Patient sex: M
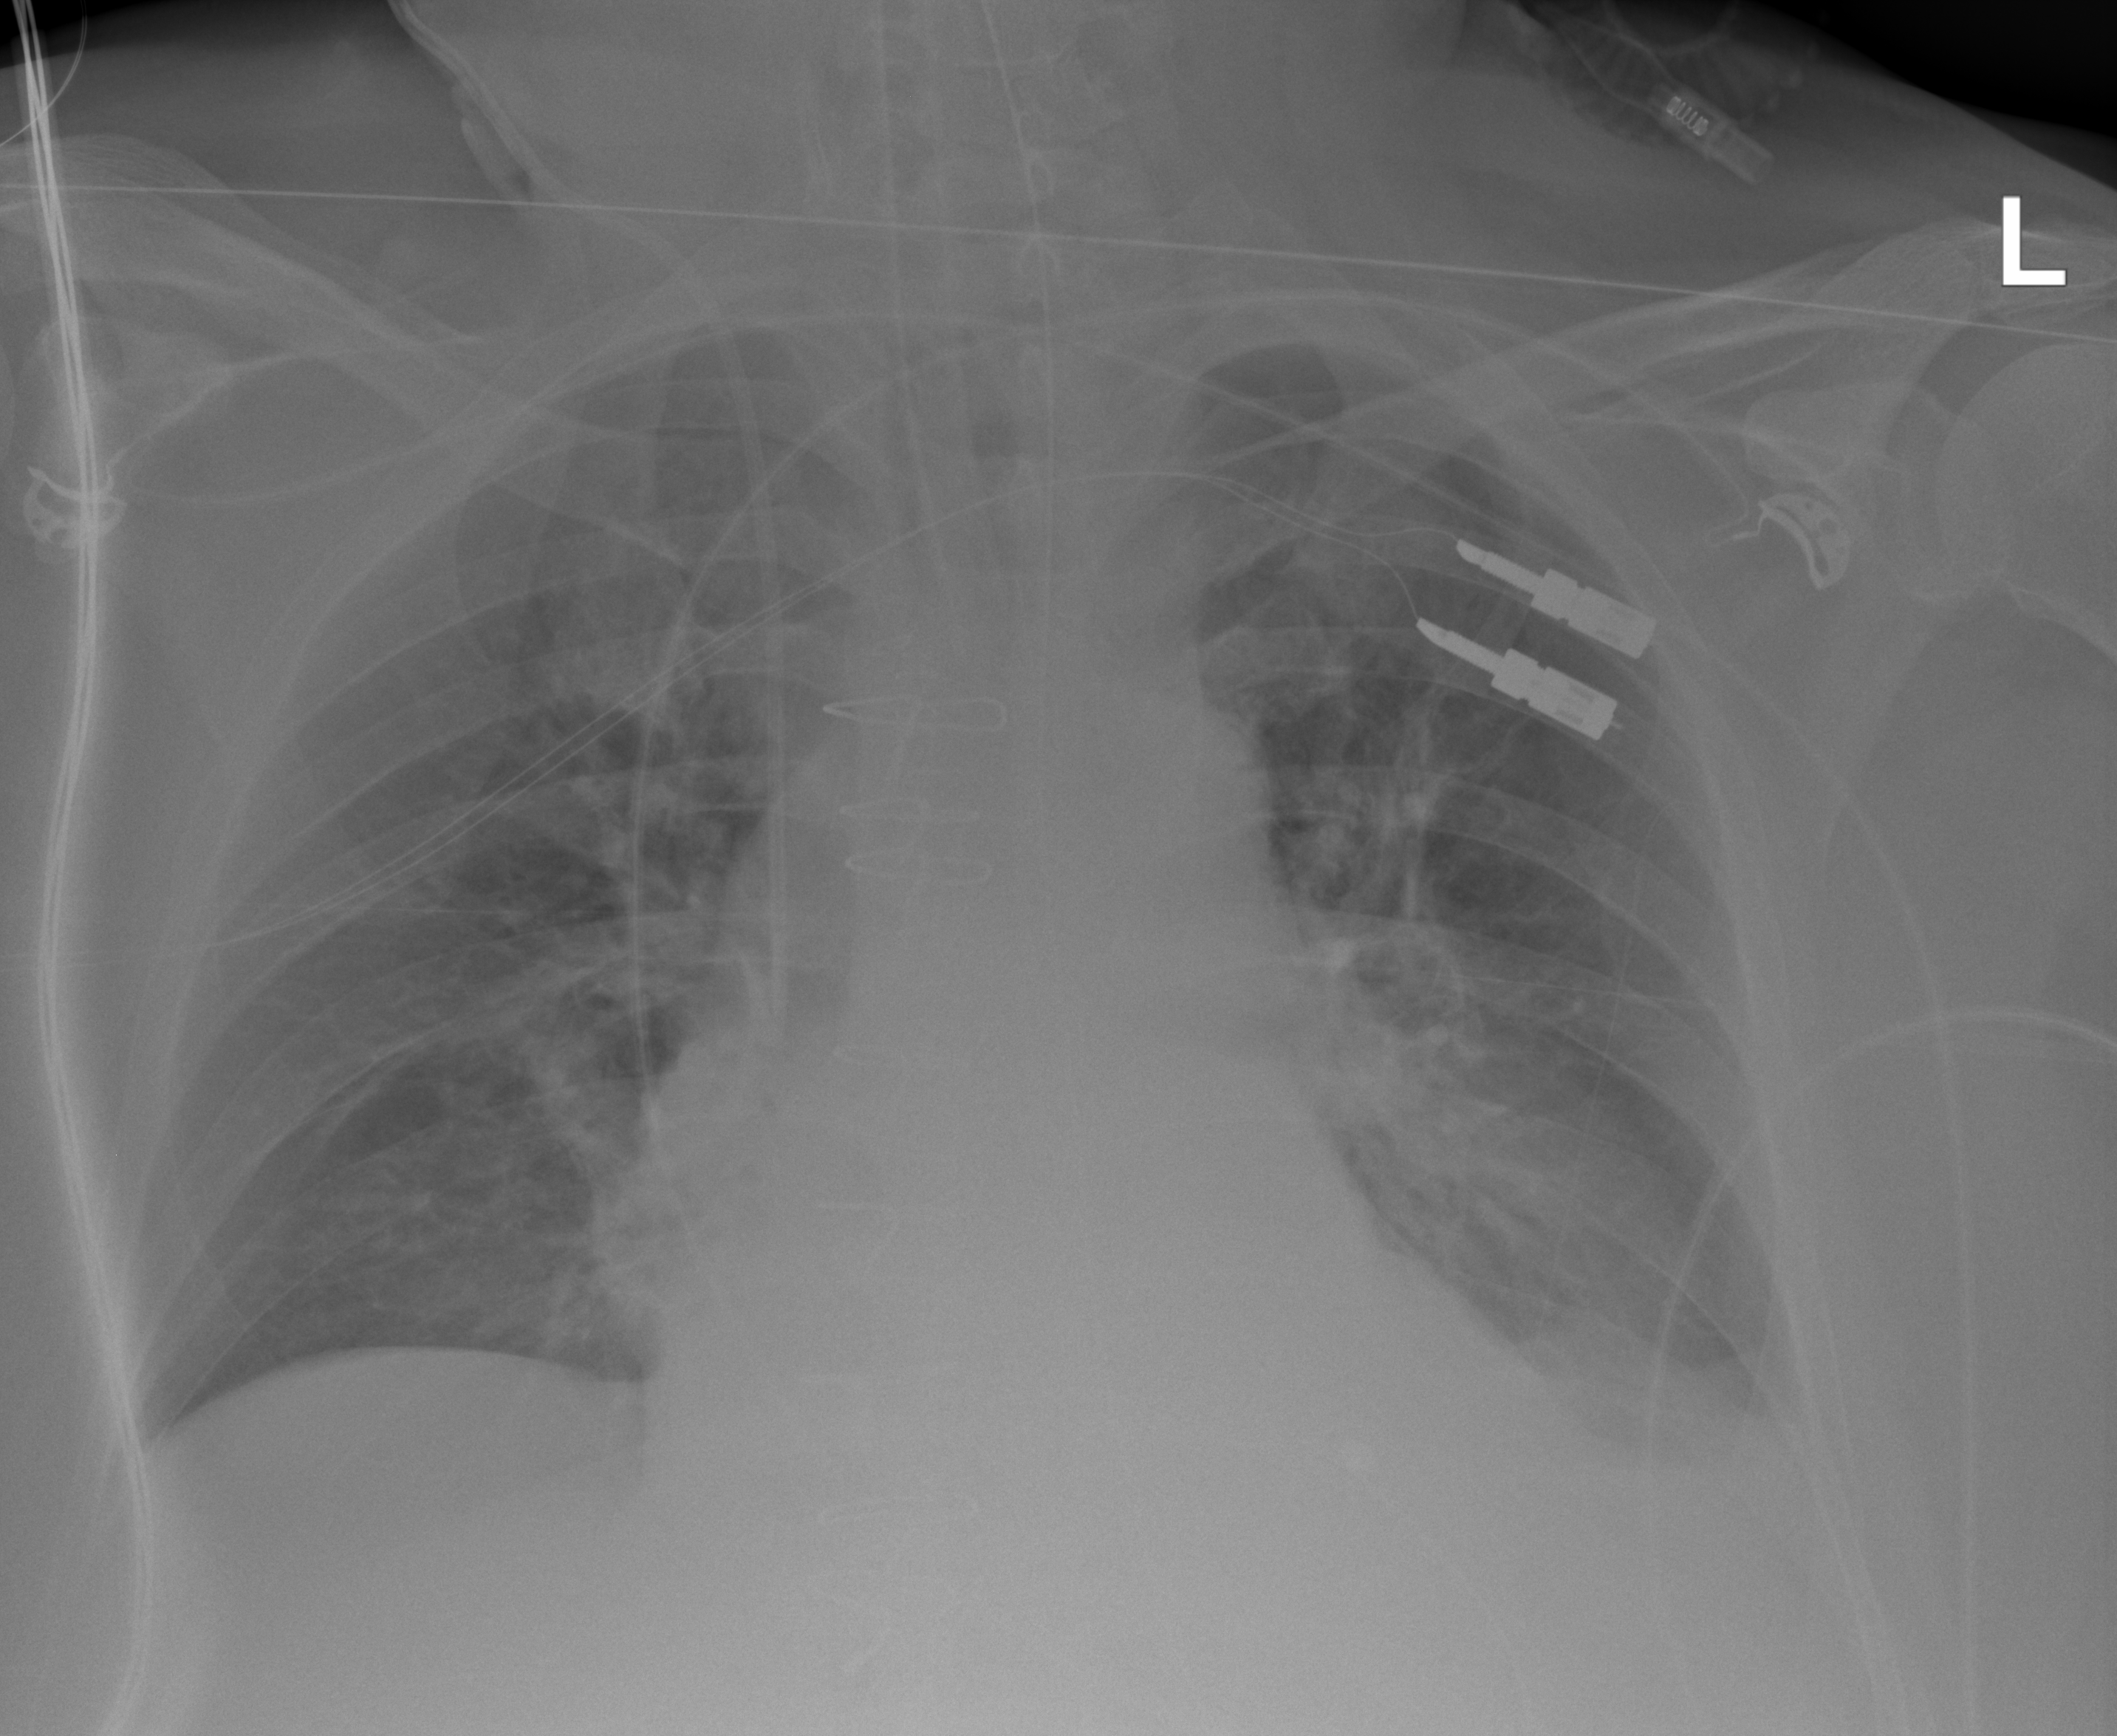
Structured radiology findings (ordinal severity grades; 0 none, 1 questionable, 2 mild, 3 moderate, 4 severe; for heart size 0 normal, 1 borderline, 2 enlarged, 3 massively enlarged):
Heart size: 2
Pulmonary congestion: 0
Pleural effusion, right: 0
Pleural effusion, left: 2
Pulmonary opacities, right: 0
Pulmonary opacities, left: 0
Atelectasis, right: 2
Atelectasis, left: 2